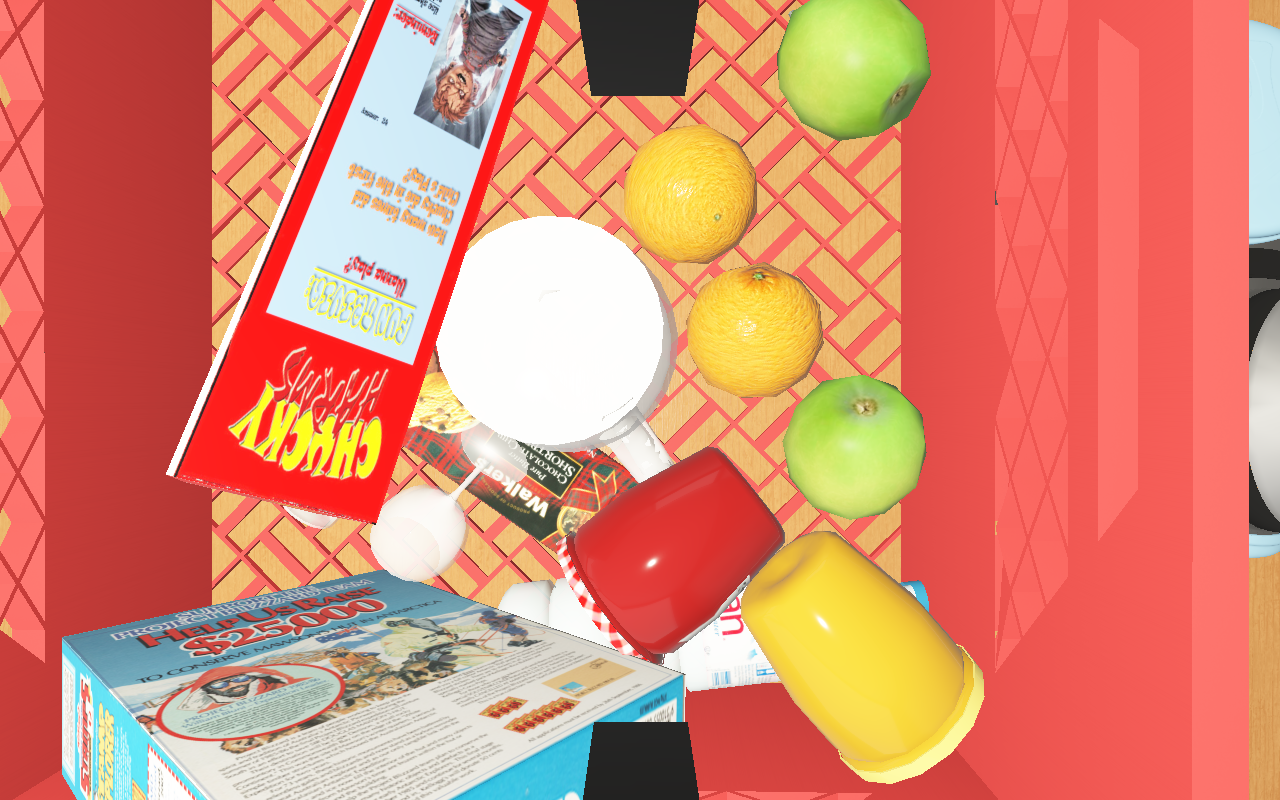
Objects in the scene:
carafe
water bottle
apple
orange
orange
jam jar
biscuit box